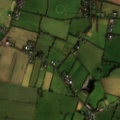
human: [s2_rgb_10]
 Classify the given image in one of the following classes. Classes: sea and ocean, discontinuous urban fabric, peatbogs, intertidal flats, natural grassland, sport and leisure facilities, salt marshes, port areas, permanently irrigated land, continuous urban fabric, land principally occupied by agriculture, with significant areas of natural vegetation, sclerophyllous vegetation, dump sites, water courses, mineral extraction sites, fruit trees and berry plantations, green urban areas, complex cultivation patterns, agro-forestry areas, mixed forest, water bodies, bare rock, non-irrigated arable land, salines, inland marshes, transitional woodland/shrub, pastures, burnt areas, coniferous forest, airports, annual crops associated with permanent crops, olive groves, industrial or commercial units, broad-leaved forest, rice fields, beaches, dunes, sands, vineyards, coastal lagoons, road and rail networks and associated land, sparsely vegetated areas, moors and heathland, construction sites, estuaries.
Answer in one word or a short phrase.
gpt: non-irrigated arable land, pastures